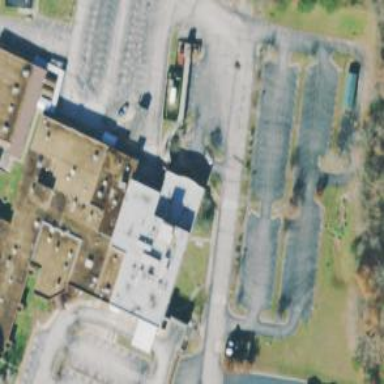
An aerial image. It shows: Healthcare facility identified as hospital.